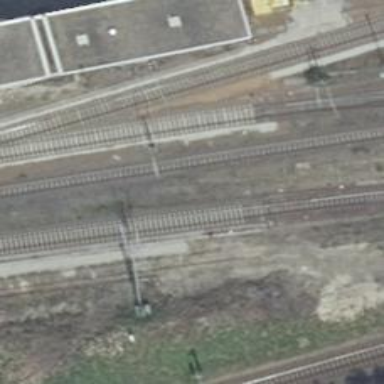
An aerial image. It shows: Railway signal.